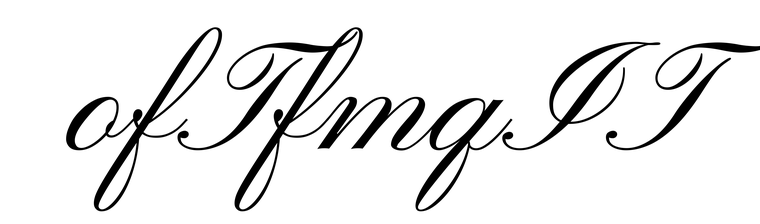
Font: PinyonScript-Regular